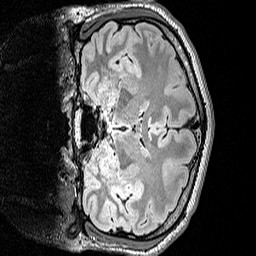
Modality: FLAIR
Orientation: coronal
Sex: male
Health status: ill
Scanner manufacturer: siemens
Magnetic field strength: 3 T
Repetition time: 5 s
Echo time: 0.388 s